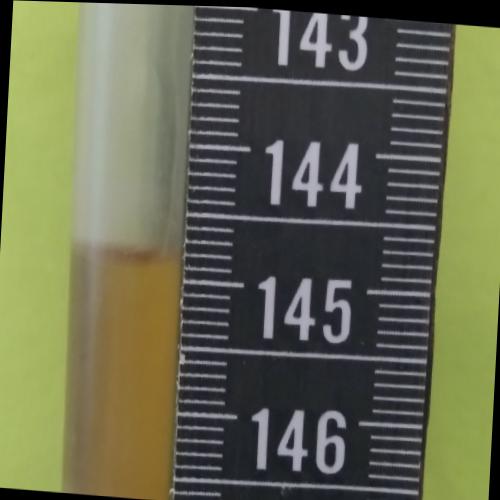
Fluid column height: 144.8 cm